Aerial crown-view tile of a tropical tree (Barro Colorado Island, Panama), acquired 20240611:
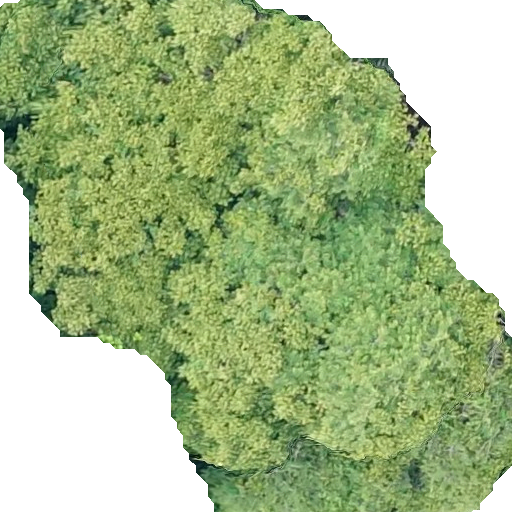
Species: Tachigali panamensis
GBIF accepted scientific name: Tachigali panamensis
Crown area: 353.497 m²